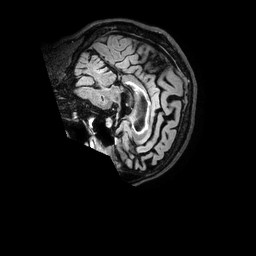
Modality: FLAIR
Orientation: sagittal
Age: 63
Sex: male
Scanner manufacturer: philips
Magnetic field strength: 3 T
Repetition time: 4.8 s
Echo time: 0.2754 s